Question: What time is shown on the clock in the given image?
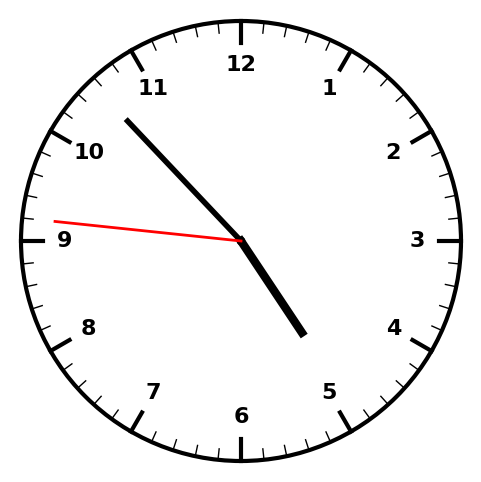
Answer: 04:52:46